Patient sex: M
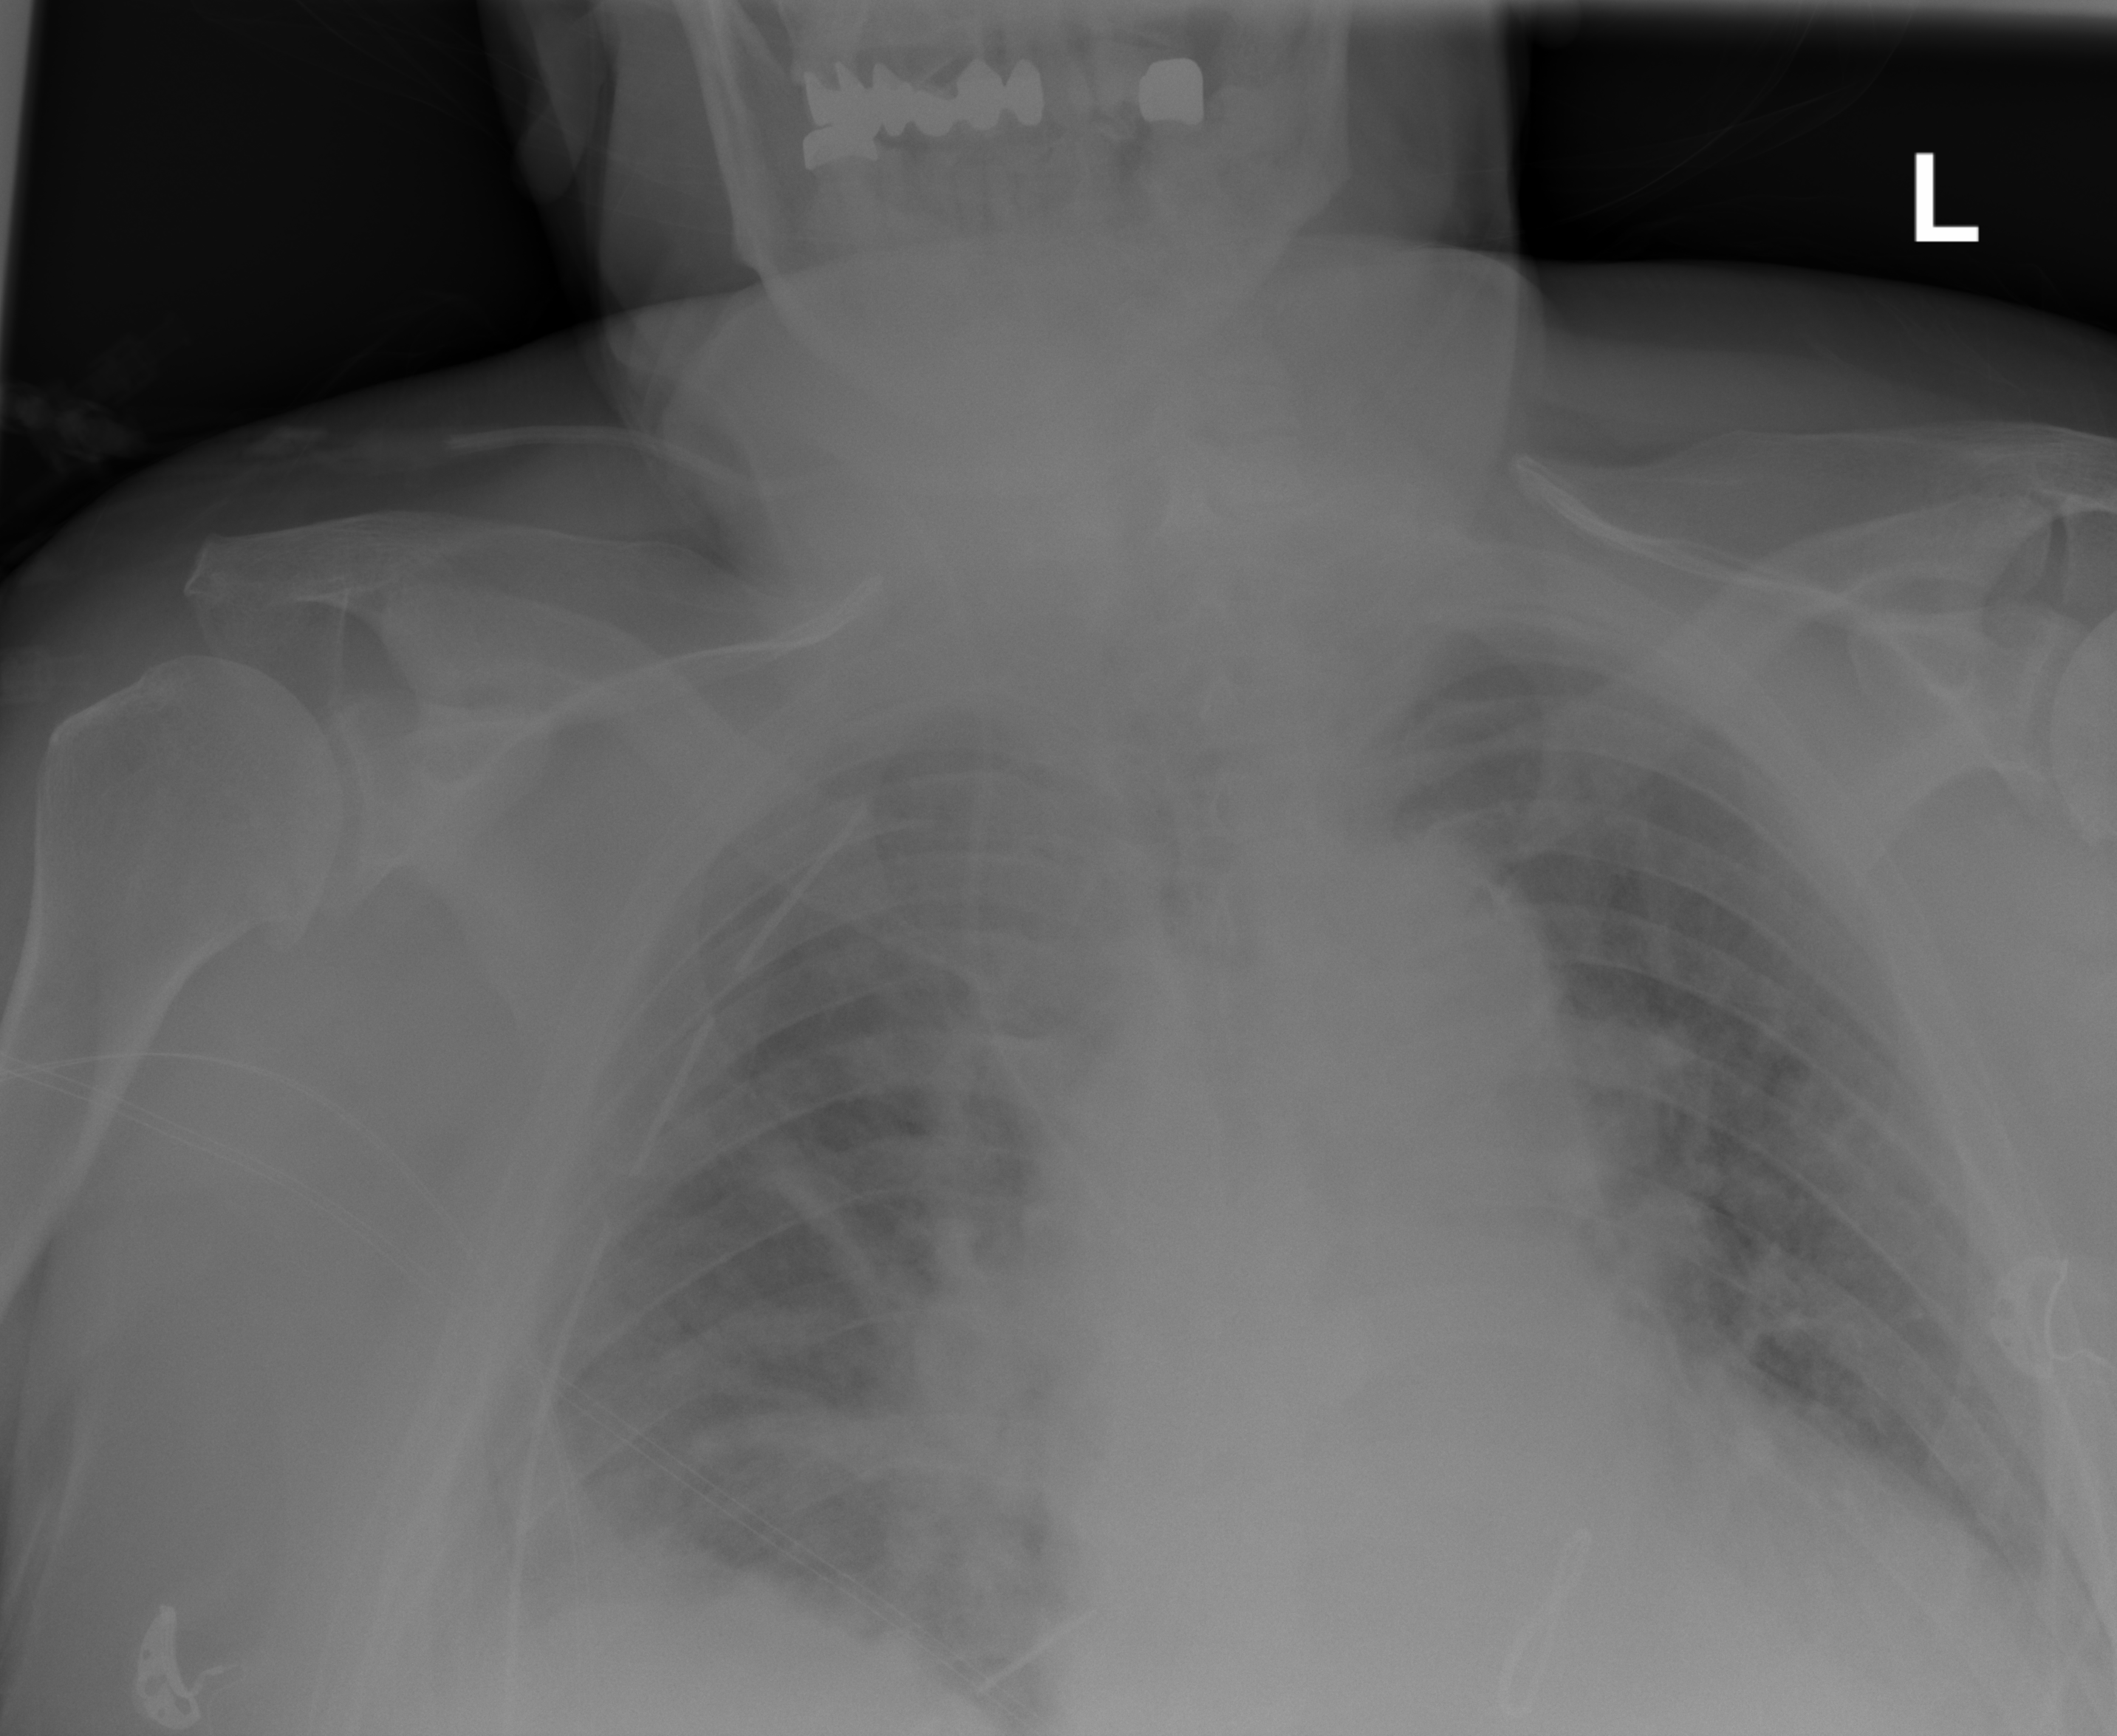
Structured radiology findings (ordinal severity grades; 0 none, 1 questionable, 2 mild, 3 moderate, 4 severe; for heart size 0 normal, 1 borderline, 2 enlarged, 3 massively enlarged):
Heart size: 2
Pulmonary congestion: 2
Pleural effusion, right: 2
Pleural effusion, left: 0
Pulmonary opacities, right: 2
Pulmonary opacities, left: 2
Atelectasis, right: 2
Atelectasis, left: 2